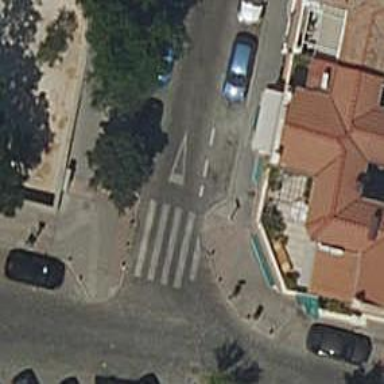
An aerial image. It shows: Footway with asphalt surface featuring zebra crossing.